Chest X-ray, PA view. Patient: 63 years old, sex F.
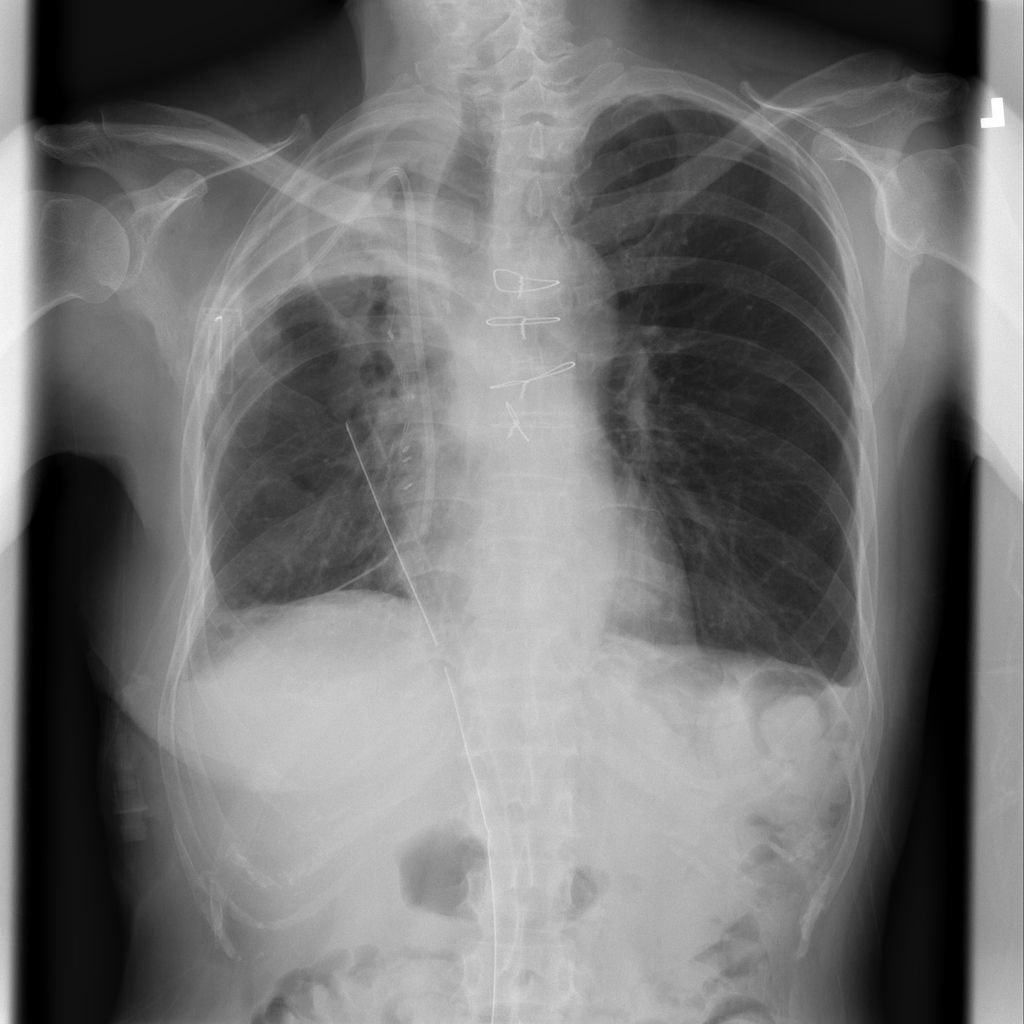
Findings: No Finding